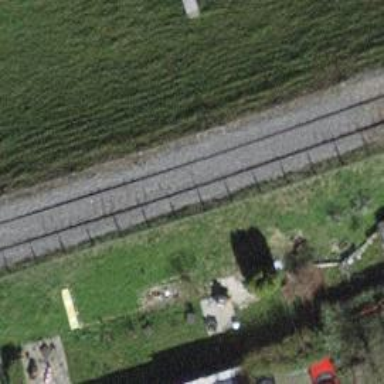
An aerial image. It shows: Single railway spur track.